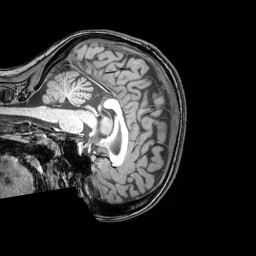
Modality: T1w
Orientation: sagittal
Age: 24
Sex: female
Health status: healthy
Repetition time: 0.081 s
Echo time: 0.037 s